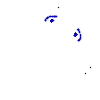
Particle: electron